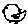
Label: bird